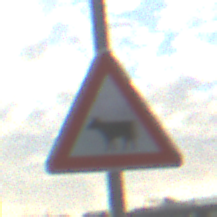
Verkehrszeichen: ViehtriebRechts
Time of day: MorningAfternoon
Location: Outdoor (Suburban)
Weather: PartlyCloudy
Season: NotSpecified
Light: Natural